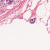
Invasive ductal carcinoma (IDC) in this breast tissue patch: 0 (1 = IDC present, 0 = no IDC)